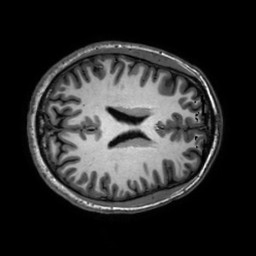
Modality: T1w
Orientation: axial
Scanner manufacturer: philips
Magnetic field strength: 3 T
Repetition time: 0.0096 s
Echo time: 0.0046 s